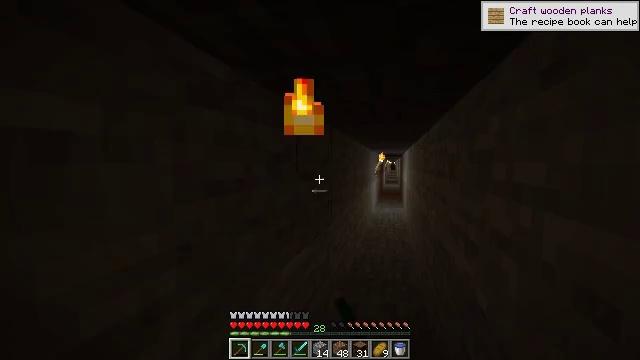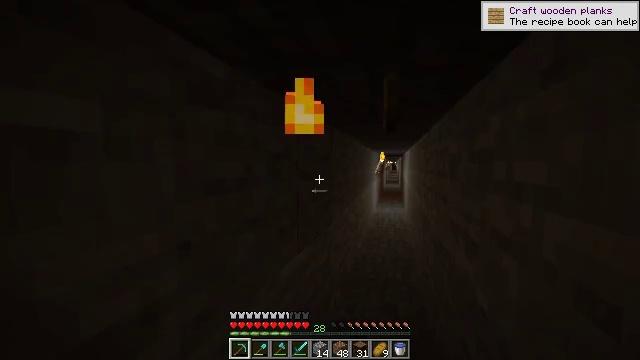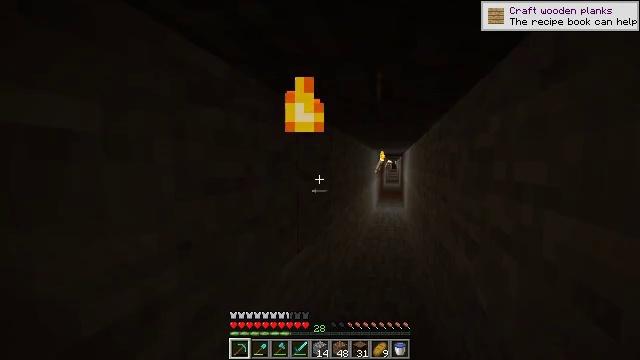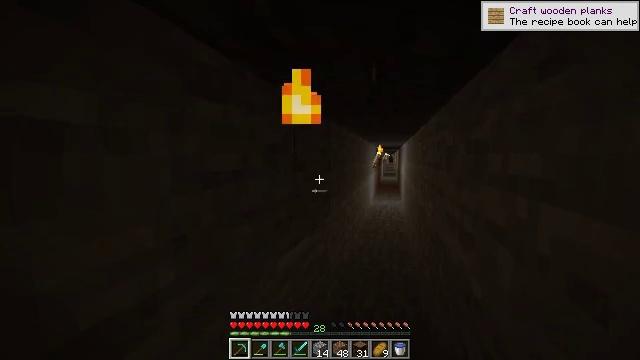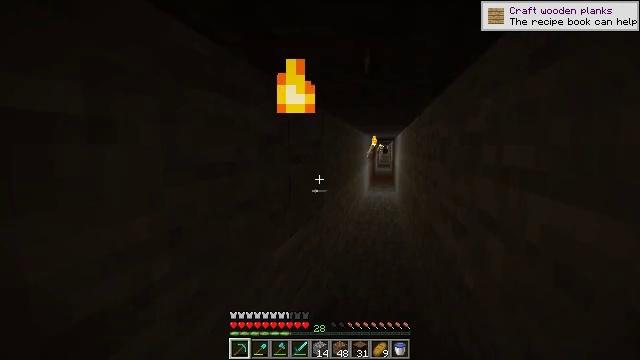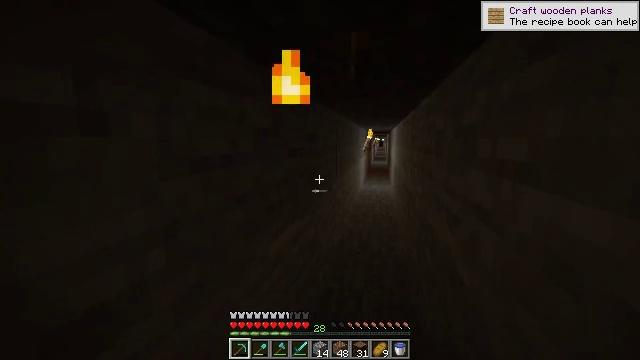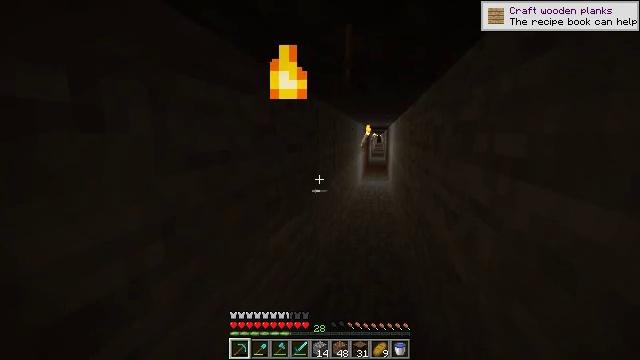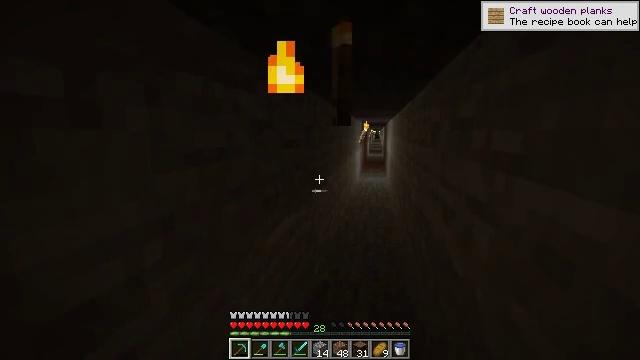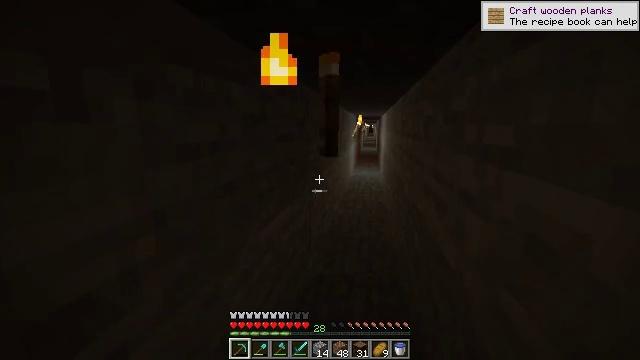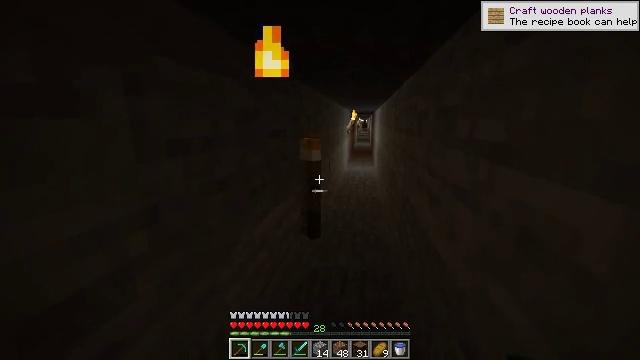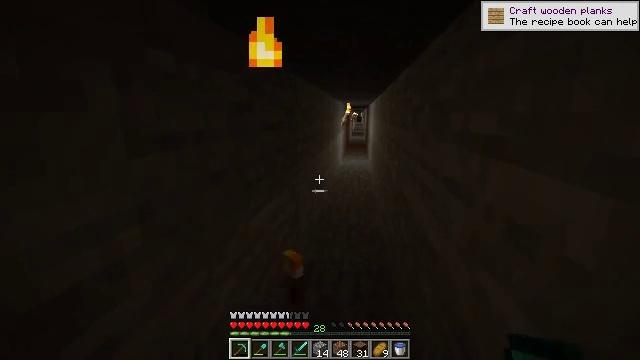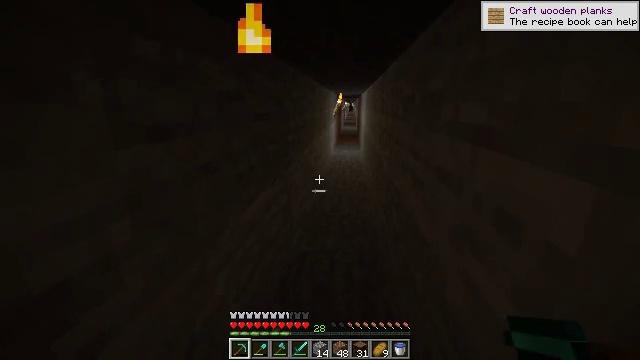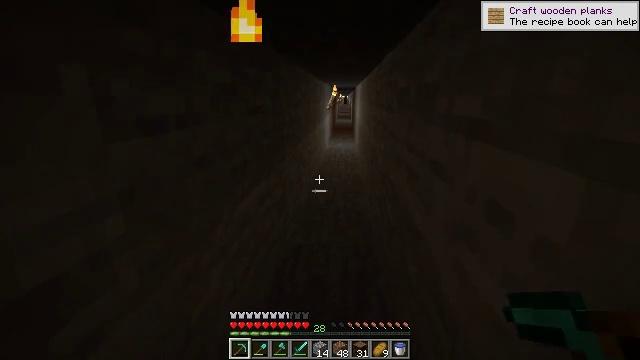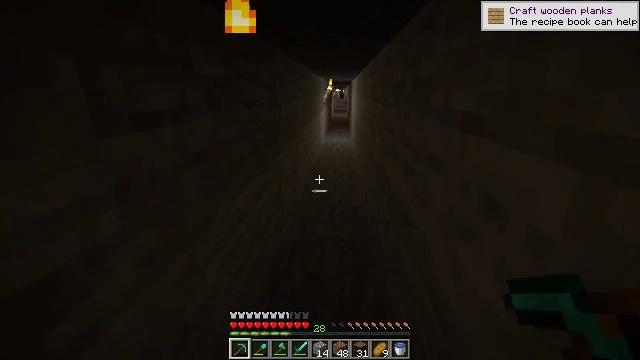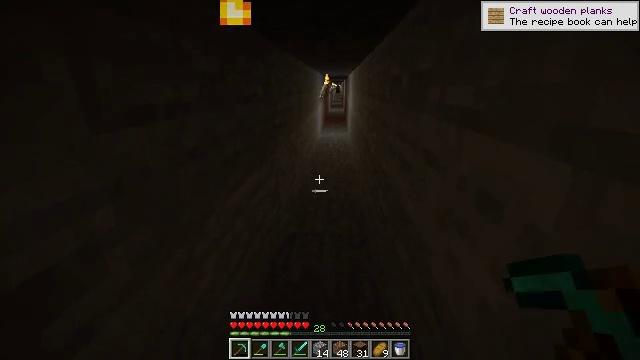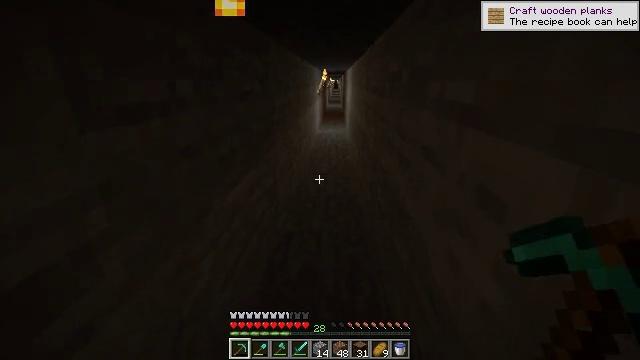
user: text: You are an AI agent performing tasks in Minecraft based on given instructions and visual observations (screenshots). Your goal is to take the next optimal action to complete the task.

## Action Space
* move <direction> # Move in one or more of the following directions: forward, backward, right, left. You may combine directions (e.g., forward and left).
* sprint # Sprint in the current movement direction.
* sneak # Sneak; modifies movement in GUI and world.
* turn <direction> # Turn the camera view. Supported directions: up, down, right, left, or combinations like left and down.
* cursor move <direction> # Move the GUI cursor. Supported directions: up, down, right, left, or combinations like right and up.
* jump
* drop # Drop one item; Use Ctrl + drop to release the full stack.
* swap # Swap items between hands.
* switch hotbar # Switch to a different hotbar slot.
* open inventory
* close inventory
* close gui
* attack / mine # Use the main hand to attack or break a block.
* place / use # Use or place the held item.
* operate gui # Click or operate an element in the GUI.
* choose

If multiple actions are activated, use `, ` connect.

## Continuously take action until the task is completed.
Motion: motion action
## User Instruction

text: Remove a dandelion from the inventory.
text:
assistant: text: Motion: no_op
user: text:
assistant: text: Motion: no_op
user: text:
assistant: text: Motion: turn down
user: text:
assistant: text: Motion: turn right and down
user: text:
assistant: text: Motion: turn down
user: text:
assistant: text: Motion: no_op
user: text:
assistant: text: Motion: no_op
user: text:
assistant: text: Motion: turn right and down
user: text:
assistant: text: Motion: turn right and down
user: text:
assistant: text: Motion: turn right and down
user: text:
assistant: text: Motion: turn right and down
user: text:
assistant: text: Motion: turn right and down
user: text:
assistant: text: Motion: turn down
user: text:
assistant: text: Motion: turn down
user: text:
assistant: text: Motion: move forward
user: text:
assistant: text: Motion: move forward
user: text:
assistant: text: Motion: move forward
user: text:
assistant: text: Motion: move forward
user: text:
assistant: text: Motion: move forward
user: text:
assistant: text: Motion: move forward
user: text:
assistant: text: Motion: move forward
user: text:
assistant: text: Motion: move forward
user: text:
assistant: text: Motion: move forward, turn down
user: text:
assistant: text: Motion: move forward, turn left and down
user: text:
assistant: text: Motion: turn left and down
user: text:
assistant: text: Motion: turn left and down
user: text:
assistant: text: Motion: turn left and down
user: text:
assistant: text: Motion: turn left and down
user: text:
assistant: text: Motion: turn left and down
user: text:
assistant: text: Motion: turn left and down